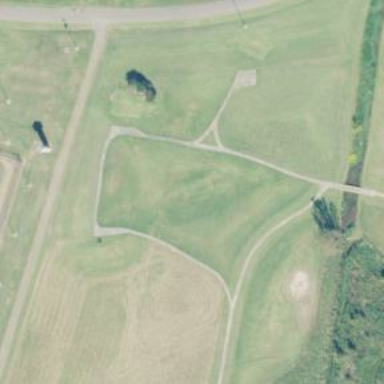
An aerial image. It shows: Pathway for golfing.